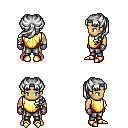
a pixel art fantasy rpg character, male body template, human, tanned skin, gold chest armor, metal pants, white princess hairstyle, metal gloves, gold boots, four views (front, back, left, right), 2x2 character sprite sheet, small pixel art, hard edges, no anti-aliasing